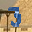
Label: 3